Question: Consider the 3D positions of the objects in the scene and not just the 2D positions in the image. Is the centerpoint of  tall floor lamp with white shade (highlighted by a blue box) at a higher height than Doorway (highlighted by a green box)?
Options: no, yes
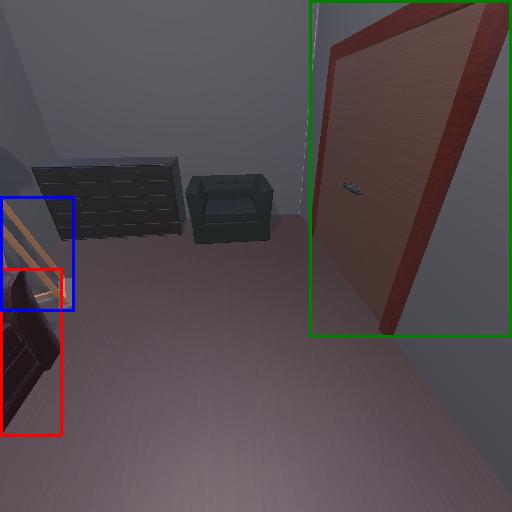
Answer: no